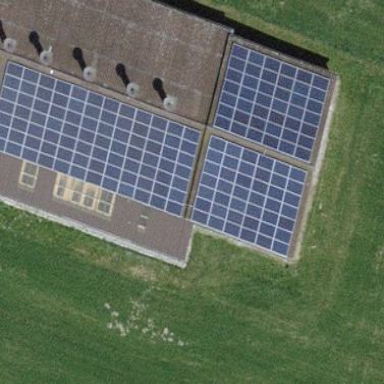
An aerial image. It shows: Solar power generator.